Interaction volume radius: 5 \u00c5
Interaction volume height: 25 \u00c5
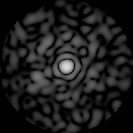
Disorder parameter: 0.809